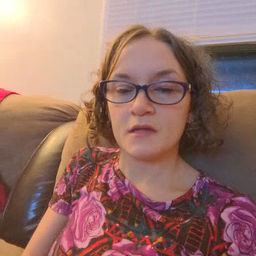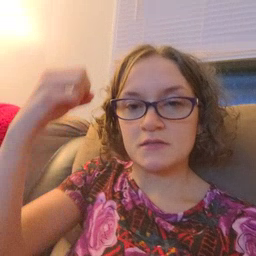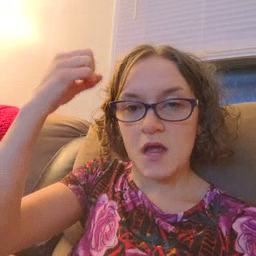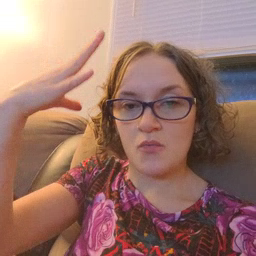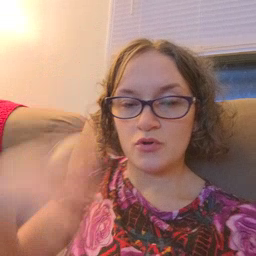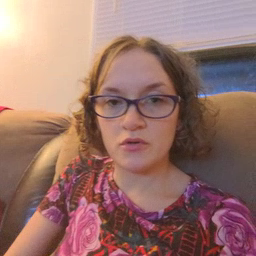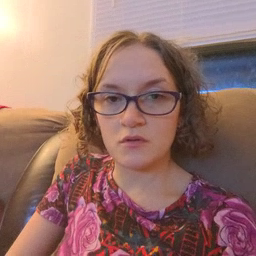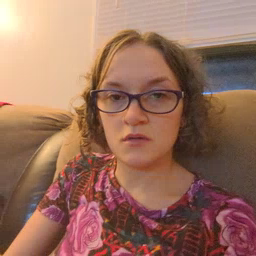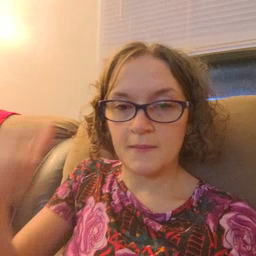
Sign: shower